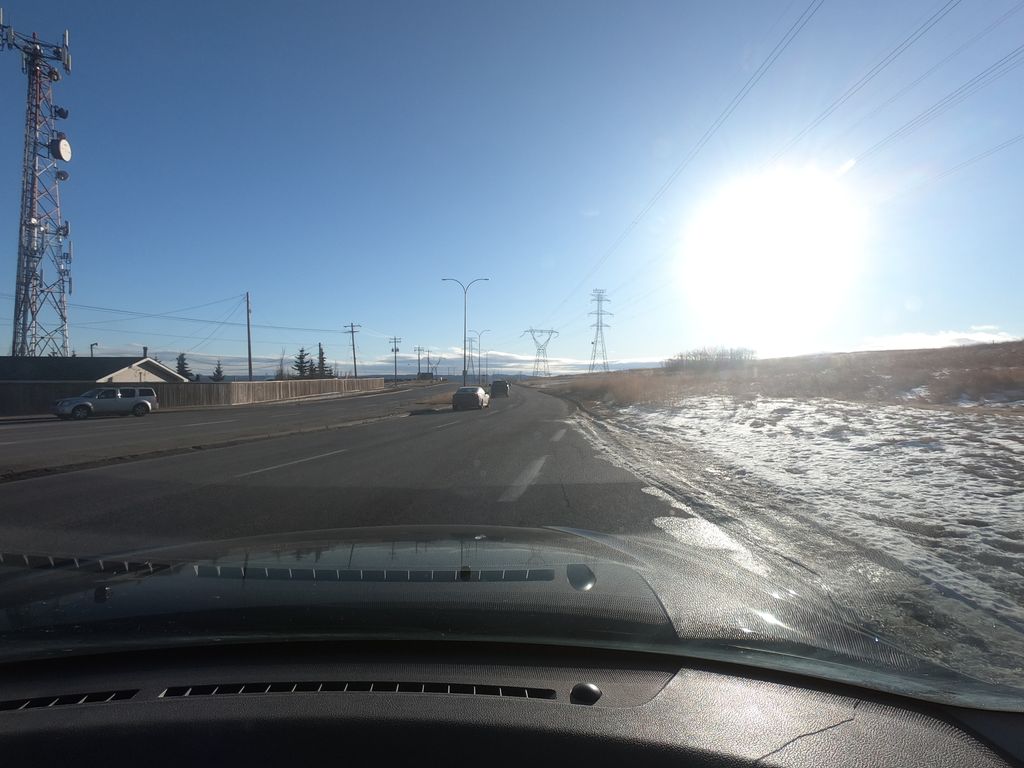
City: calgary